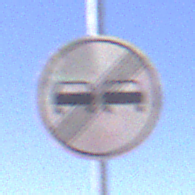
Verkehrszeichen: EndeUeberholverbot
Umgebung: Outdoor, Nature
Tageszeit: Midday
Wetter: Clear
Licht: Natural
Jahreszeit: NotSpecified
Kontrast: HighContrast